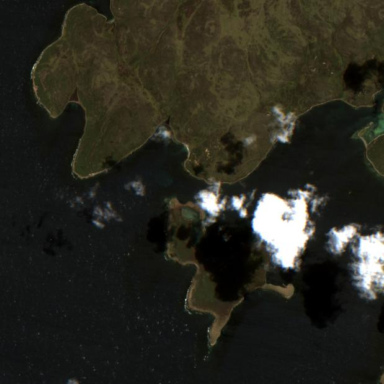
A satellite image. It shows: Island with natural coastline.